Question: I cannot use control-drag with the mouse often due to our development environment (sharing screens and pair programming).
For iOS 7 Auto Layout, how can one do a "top space to top layout guide" without control-drag in interface-builder? I don't see that option in the menus. The closest thing I see is "Editor / Pin / Top Space To Superview" option which is not what I want. The IDE is XCode 5.1.1

(If you solve this, this will make things much better when Pair Programming and screen sharing which we do all the time. It would be great!)
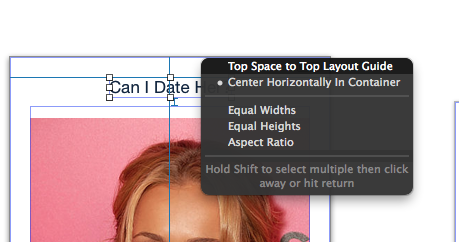
Answer: You can use the "nearest neighbour" popover in the bottom. Select the top line and click "Add 1 constraint".
This will default your constraint to the top layout guide as shown in the second screenshot below.